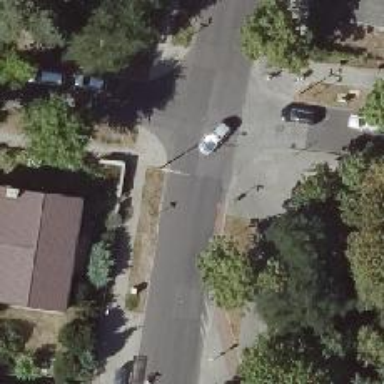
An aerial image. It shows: Marked footway crossing with zebra markings.